Field crop: tomato
Growth stage: 1
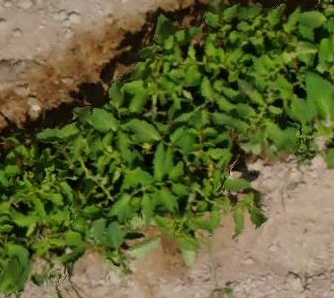
Species: tomato